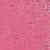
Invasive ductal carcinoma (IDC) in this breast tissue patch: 0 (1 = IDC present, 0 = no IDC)